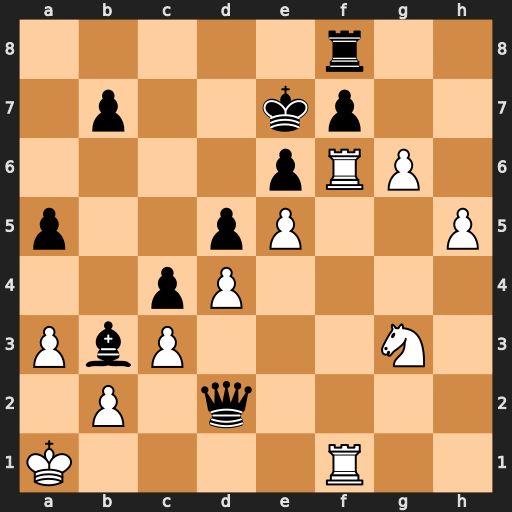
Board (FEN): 5r2/1p2kp2/4pRP1/p2pP2P/2pP4/PbP3N1/1P1q4/K4R2
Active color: w
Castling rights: -
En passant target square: -
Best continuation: g7 Bd1 Ne2 Bxe2 Rxe6+ Kxe6 gxf8=Q